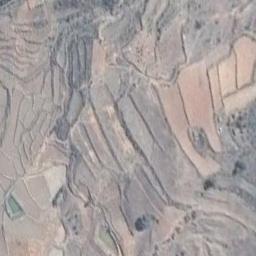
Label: terrace